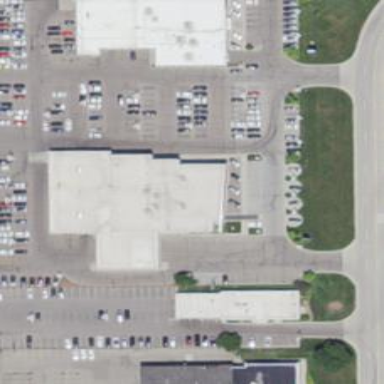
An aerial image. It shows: Car shop building.